Question: I created a new column and want to set it as Identity column, however in the properties the Identity Specification is disabled. Why?

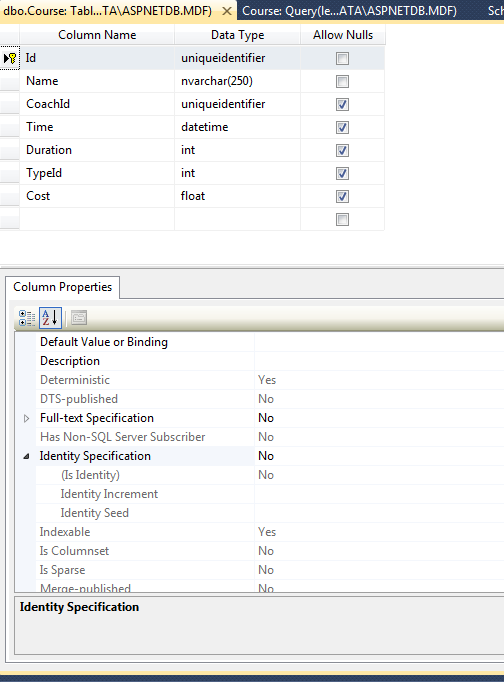
Answer: Field with data type "uniqueidentifier" can not be set as a Auto Increment field.